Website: macys
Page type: customer-info-address
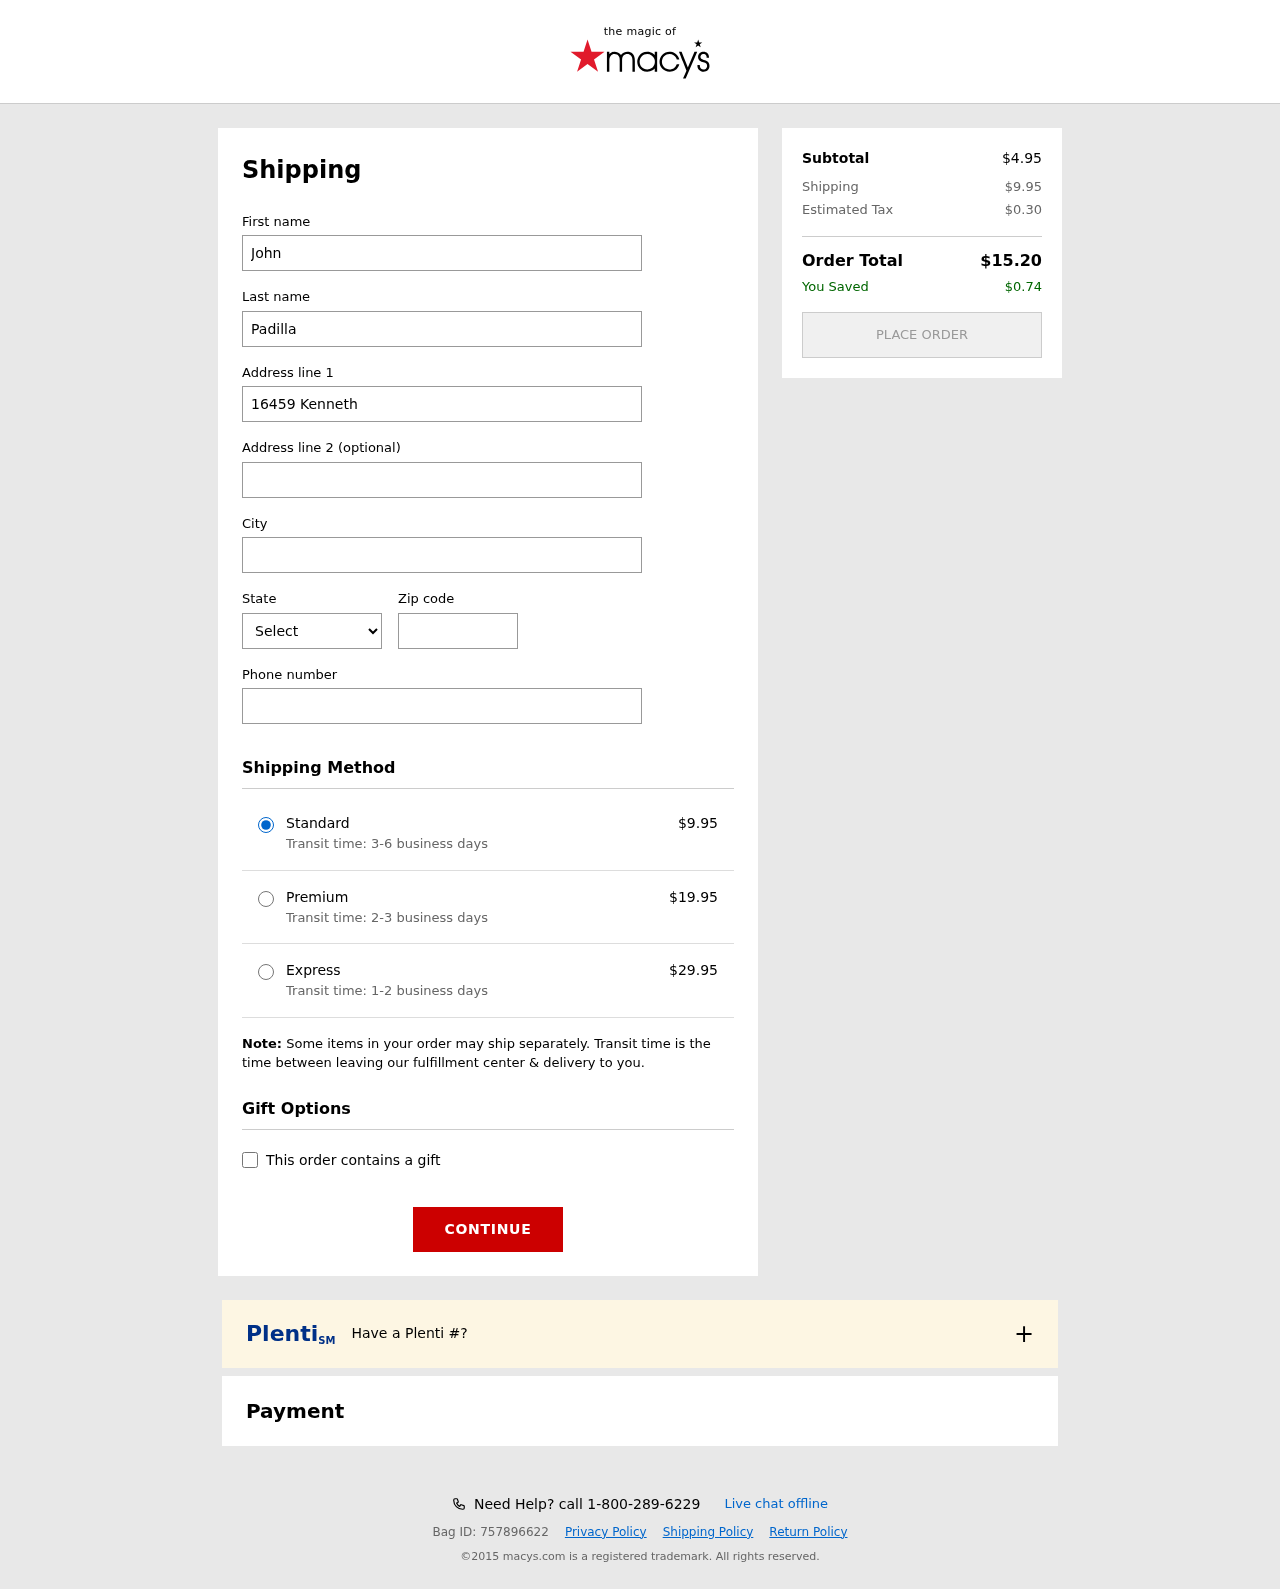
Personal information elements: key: PII_CITY
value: Gonzalezfort
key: PII_FIRSTNAME
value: John
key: PII_LASTNAME
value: Padilla
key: PII_PHONE
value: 8217890649
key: PII_POSTCODE
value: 10479
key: PII_STATE_ABBR
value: TN
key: PII_STREET
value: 16459 Kenneth Harbor Suite 592
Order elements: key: ORDER_SHIPPING_COST
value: $9.95
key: ORDER_SHIPPING_COST_PREMIUM
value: $19.95
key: ORDER_SHIPPING_COST_EXPRESS
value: $29.95
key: ORDER_SUBTOTAL
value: $4.95
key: ORDER_TAX
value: $0.30
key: ORDER_TOTAL
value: $15.20
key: ORDER_SAVINGS
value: $0.74